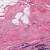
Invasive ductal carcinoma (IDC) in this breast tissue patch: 1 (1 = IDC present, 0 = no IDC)